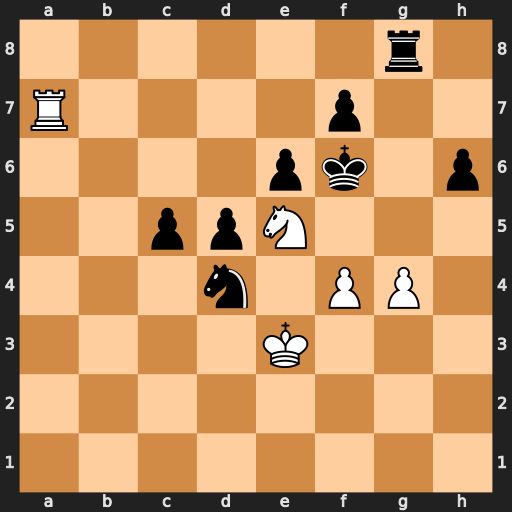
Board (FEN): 6r1/R4p2/4pk1p/2ppN3/3n1PP1/4K3/8/8
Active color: w
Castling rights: -
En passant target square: -
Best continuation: Rxf7#